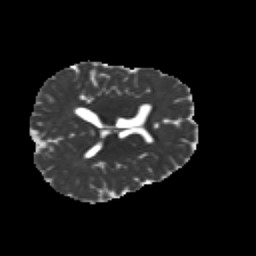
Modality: MD
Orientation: axial
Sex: female
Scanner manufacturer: siemens
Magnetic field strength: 3 T
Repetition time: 5 s
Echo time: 0.071 s